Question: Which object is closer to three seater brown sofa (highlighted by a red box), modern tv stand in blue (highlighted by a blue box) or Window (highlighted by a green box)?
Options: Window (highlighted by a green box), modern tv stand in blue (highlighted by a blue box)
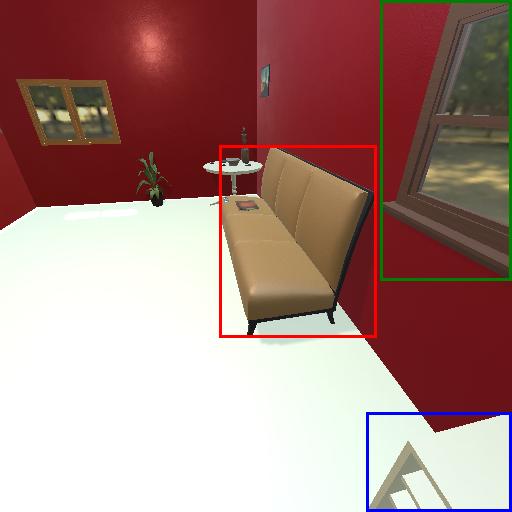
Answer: Window (highlighted by a green box)